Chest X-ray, PA view. Patient: 45 years old, sex M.
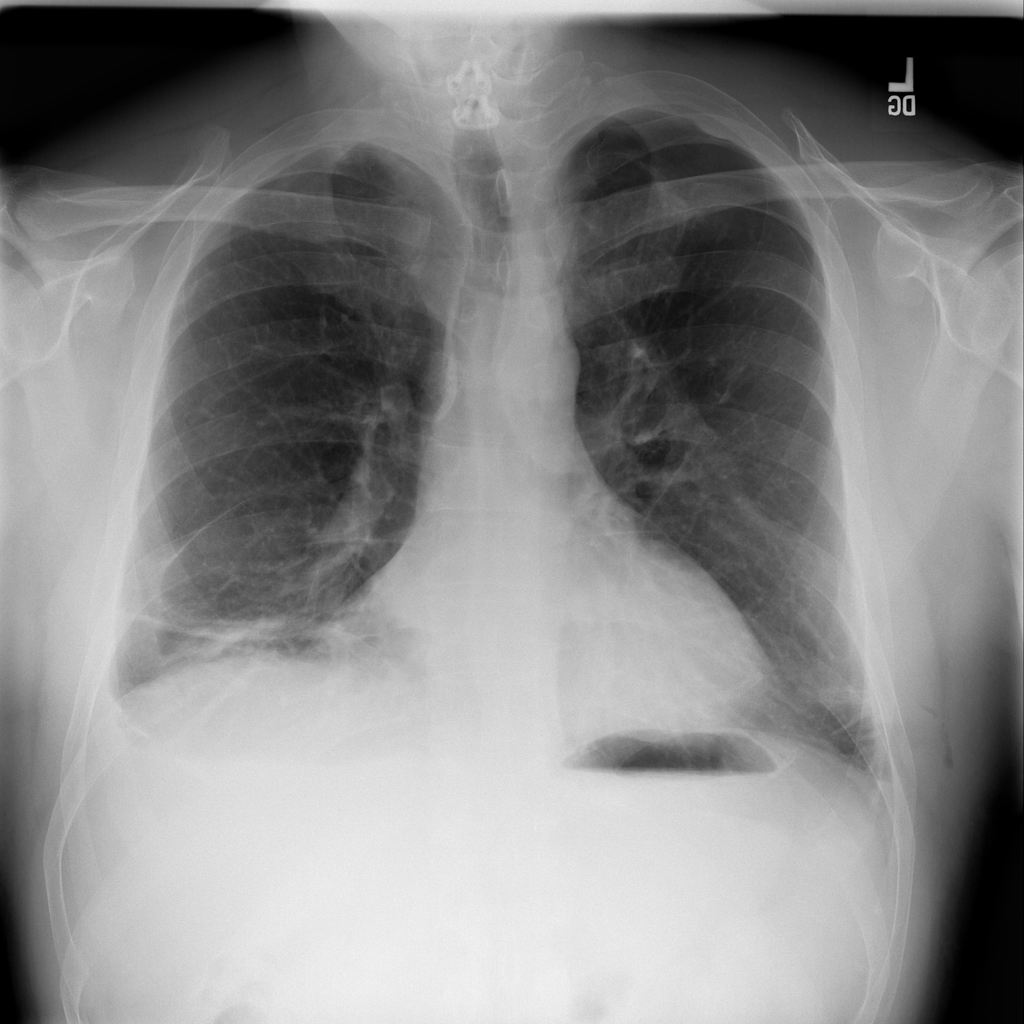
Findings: Effusion, Pneumothorax